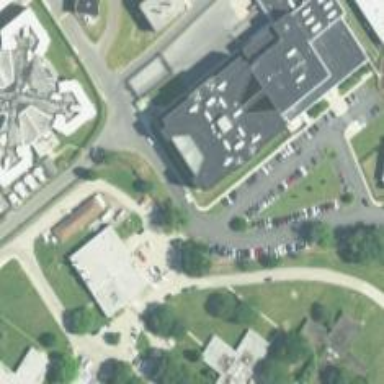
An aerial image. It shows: Civic building.